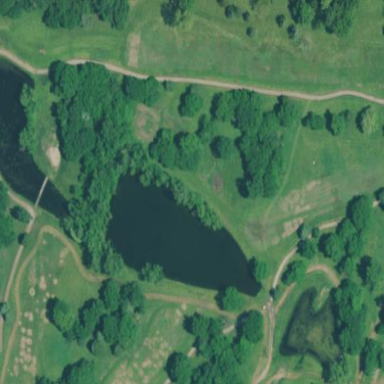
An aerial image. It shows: Serene pond surrounded by nature.